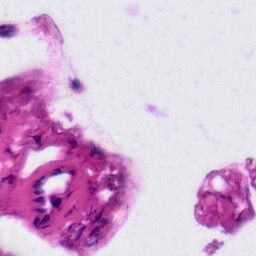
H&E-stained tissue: Tonsil